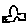
Label: car